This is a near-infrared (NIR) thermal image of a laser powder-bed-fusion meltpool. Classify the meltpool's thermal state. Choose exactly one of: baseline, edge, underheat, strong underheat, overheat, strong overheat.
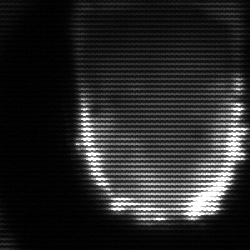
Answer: baseline